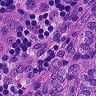
Metastatic tissue present: yes